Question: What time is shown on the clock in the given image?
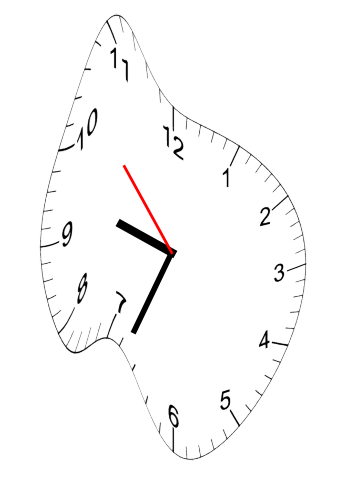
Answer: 09:33:53